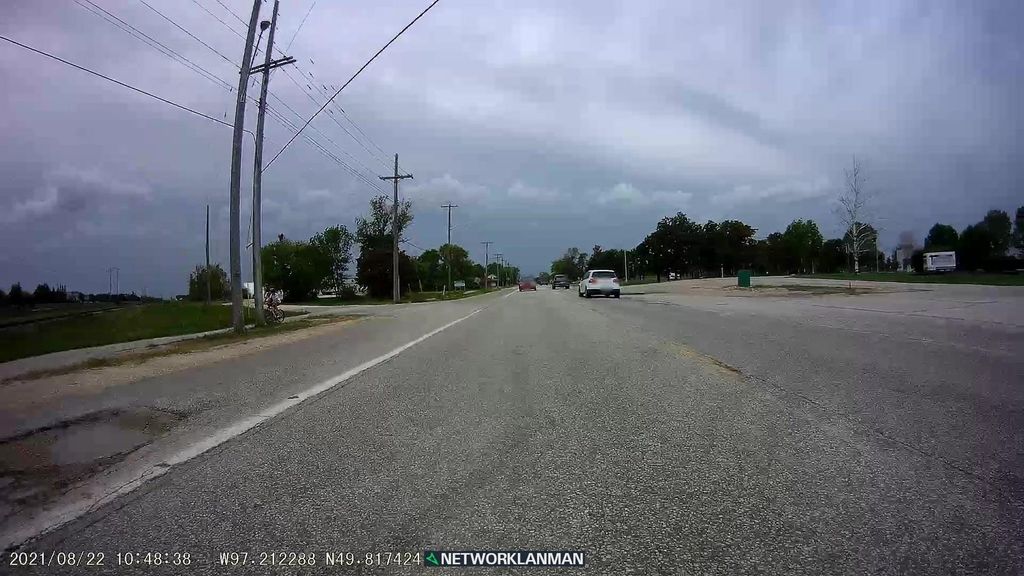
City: winnipeg